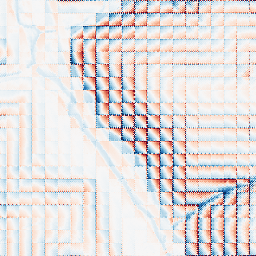
Category: wavelet
Decomposition family: wavelet_dwt
Decomposition parameters: wavelet: haar
level: 4
Upsampling method: regularized
Upsampling parameters: scale: 4
lambda_reg: 0.1
Upsampling scale: 4